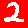
Digit: 2